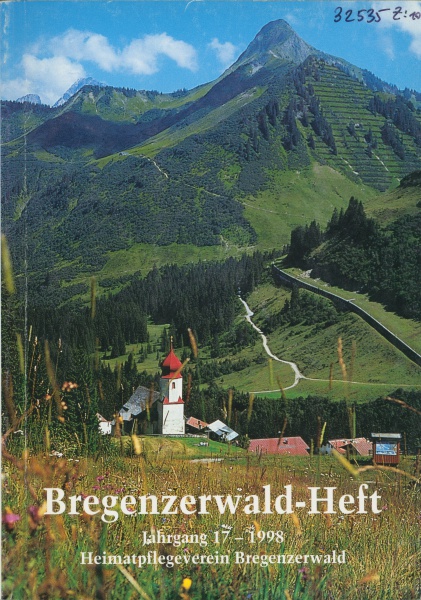
Institution: Bregenzerwaldheft
Schlagwörter: berg, blau, himmel, grün, kirchturm, landschaft, blume, blumen, straße, dach, gras, haus, rot, weg, wiese, wolke, wand, gräser, häuser, kirche, pfad, wege, land, tal, wald, turm, sommer, heiß, berge, gipfel, hang, dorf, dächer, alm, winter, idylle, werbung, langweilig, frühling, straßen, zwiebel, heimat, wandern, alpen, idyll, urlaub, idyllisch, wälder, staub, titelblatt, insekten, heft, magazin, eisenbahn, fichten, grashalm, oma, plakativ, klee, nummer, jahrgang, heidi, wanderweg, frische, verein, wals, däche, krichturm, kuhglocken, nostalgie, schulbuch, sommer+, 1998, #häuser, frische luft, bregenzerwald, bregenz, vorarlberg, waldrauschen, heimatplege, 32535, heimatpflegeverein, gratisheft, tourismus büro, lavinin, früchling